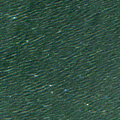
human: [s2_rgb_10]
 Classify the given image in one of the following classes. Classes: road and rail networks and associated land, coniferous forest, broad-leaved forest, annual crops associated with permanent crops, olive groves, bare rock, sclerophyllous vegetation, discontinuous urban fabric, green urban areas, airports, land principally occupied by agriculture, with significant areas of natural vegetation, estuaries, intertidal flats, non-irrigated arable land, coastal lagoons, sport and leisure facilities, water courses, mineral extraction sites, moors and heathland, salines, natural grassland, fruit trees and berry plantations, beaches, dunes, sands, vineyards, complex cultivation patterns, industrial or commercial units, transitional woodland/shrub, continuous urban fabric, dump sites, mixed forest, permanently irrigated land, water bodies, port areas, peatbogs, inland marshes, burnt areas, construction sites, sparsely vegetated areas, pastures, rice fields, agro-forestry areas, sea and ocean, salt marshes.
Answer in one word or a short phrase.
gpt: sea and ocean